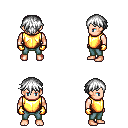
a pixel art fantasy rpg character, male body template, human, light skin, gold chest armor, teal pants, white short bangs hairstyle, gold gloves, four views (front, back, left, right), 2x2 character sprite sheet, small pixel art, hard edges, no anti-aliasing